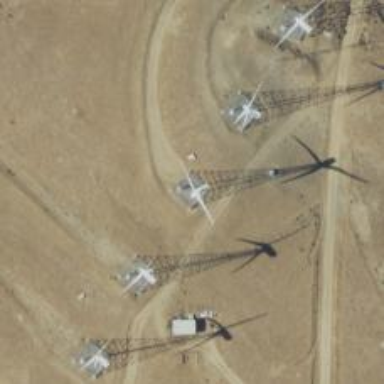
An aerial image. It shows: Wind turbine power generator.